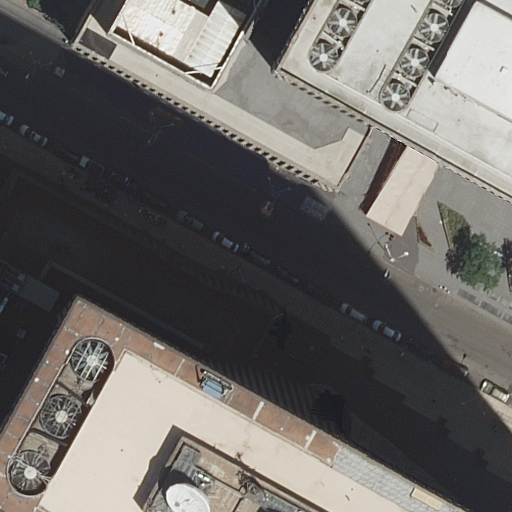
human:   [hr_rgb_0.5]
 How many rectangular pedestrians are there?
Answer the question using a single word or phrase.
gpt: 1

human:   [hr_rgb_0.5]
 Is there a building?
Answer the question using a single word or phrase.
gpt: yes

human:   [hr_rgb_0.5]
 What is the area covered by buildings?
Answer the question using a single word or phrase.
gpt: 4482m2

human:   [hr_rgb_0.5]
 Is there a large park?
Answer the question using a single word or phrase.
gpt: no

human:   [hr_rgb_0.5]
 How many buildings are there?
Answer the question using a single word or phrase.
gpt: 2

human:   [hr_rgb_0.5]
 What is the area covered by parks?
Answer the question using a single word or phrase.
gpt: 16m2

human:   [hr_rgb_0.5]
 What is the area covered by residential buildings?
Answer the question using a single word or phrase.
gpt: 0m2

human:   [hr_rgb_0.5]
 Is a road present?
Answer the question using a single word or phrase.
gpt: yes

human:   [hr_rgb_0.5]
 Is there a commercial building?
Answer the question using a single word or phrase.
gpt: yes

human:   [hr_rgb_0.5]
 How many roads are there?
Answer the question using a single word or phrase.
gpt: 2

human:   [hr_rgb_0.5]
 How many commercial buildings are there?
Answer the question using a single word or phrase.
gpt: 2

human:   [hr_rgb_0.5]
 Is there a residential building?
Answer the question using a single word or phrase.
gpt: no

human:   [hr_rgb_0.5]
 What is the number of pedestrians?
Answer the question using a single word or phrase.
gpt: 2

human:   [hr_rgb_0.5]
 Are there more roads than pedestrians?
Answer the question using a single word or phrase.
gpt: no

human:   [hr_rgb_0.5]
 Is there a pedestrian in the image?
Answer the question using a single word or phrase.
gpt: yes

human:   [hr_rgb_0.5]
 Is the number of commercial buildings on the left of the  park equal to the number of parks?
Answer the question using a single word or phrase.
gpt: no

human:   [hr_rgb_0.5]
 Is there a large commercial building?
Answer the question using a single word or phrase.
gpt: yes

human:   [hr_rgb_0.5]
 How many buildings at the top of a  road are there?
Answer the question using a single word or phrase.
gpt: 0

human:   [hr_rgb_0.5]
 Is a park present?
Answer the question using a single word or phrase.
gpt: yes

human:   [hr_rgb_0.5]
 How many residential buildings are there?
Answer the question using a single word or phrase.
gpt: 0

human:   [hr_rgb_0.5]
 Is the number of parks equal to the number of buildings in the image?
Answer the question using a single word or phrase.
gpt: no

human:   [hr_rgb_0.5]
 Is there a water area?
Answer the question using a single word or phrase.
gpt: no

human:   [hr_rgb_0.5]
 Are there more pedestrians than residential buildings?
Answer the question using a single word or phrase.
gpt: yes

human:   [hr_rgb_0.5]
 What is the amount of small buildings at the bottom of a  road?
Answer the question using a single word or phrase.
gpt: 0

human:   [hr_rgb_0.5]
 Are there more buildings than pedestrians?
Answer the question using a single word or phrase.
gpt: no

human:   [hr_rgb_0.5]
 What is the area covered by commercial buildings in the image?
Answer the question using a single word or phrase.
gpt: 4482m2

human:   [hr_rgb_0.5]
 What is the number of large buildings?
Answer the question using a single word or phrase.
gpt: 2

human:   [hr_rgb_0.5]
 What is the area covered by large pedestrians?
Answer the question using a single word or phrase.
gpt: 7640m2

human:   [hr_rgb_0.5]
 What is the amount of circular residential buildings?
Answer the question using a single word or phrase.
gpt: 0

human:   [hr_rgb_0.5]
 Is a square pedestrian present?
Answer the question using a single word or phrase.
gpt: no

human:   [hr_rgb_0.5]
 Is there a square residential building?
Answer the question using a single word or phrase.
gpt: no

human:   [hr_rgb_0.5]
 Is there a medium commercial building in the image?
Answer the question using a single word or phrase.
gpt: no

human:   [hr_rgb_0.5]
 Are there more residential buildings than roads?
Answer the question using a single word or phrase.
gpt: no

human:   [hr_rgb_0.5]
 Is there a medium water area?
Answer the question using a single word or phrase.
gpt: no

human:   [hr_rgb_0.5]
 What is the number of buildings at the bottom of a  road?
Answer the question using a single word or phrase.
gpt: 1

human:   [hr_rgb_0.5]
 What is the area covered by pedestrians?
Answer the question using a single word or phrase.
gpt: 7640m2

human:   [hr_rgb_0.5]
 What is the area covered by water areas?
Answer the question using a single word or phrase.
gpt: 0m2

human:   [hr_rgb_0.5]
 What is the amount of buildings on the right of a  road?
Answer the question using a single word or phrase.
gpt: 2

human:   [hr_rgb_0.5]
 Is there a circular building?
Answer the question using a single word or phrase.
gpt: no

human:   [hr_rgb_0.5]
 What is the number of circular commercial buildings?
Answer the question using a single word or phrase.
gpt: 0

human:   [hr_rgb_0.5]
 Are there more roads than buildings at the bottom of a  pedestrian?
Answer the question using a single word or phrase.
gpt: yes

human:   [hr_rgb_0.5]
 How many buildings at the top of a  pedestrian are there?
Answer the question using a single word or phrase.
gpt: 1

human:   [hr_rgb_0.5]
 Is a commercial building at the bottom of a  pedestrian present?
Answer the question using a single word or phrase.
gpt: no

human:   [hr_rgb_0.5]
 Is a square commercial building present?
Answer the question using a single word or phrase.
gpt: no

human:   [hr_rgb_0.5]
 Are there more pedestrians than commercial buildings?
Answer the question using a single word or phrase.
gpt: no

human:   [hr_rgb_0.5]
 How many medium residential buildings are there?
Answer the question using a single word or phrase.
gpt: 0

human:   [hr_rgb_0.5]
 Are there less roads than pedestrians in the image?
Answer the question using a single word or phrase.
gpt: no

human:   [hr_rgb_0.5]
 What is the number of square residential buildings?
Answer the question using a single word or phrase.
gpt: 0

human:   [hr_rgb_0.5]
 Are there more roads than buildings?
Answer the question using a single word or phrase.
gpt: no

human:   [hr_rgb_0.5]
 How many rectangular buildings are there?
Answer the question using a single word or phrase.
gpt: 2

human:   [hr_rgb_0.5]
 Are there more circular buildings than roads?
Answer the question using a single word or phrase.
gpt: no

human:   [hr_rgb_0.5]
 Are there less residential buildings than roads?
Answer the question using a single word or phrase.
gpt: yes

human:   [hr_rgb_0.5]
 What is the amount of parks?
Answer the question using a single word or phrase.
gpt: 1

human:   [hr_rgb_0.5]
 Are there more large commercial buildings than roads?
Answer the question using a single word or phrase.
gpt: no

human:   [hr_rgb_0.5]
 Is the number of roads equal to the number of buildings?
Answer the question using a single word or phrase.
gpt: yes

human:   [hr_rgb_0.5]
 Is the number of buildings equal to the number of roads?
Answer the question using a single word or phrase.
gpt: yes

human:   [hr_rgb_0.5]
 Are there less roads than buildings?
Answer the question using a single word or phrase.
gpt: no

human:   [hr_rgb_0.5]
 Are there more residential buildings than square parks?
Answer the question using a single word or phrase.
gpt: no

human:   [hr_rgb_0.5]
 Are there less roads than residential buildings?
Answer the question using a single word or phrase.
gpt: no

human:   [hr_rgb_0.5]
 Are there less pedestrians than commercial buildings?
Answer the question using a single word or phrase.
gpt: no

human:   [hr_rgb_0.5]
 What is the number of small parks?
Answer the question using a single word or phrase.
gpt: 1

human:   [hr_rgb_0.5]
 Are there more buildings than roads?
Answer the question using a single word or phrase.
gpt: no

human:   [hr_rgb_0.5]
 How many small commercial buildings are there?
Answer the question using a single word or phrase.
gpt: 0

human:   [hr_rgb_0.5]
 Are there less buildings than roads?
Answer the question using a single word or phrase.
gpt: no